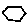
Label: hexagon